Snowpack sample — Buffalo Mountain, Silverthorne, Colorado, USA (1/25/25, 10:11 AM MST)
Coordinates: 39.6222, -106.1139
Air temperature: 22 °F
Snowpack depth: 110 cm
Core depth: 30 cm
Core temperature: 42.8 °F
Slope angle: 12°, slope face: 102°
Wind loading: high
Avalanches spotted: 0
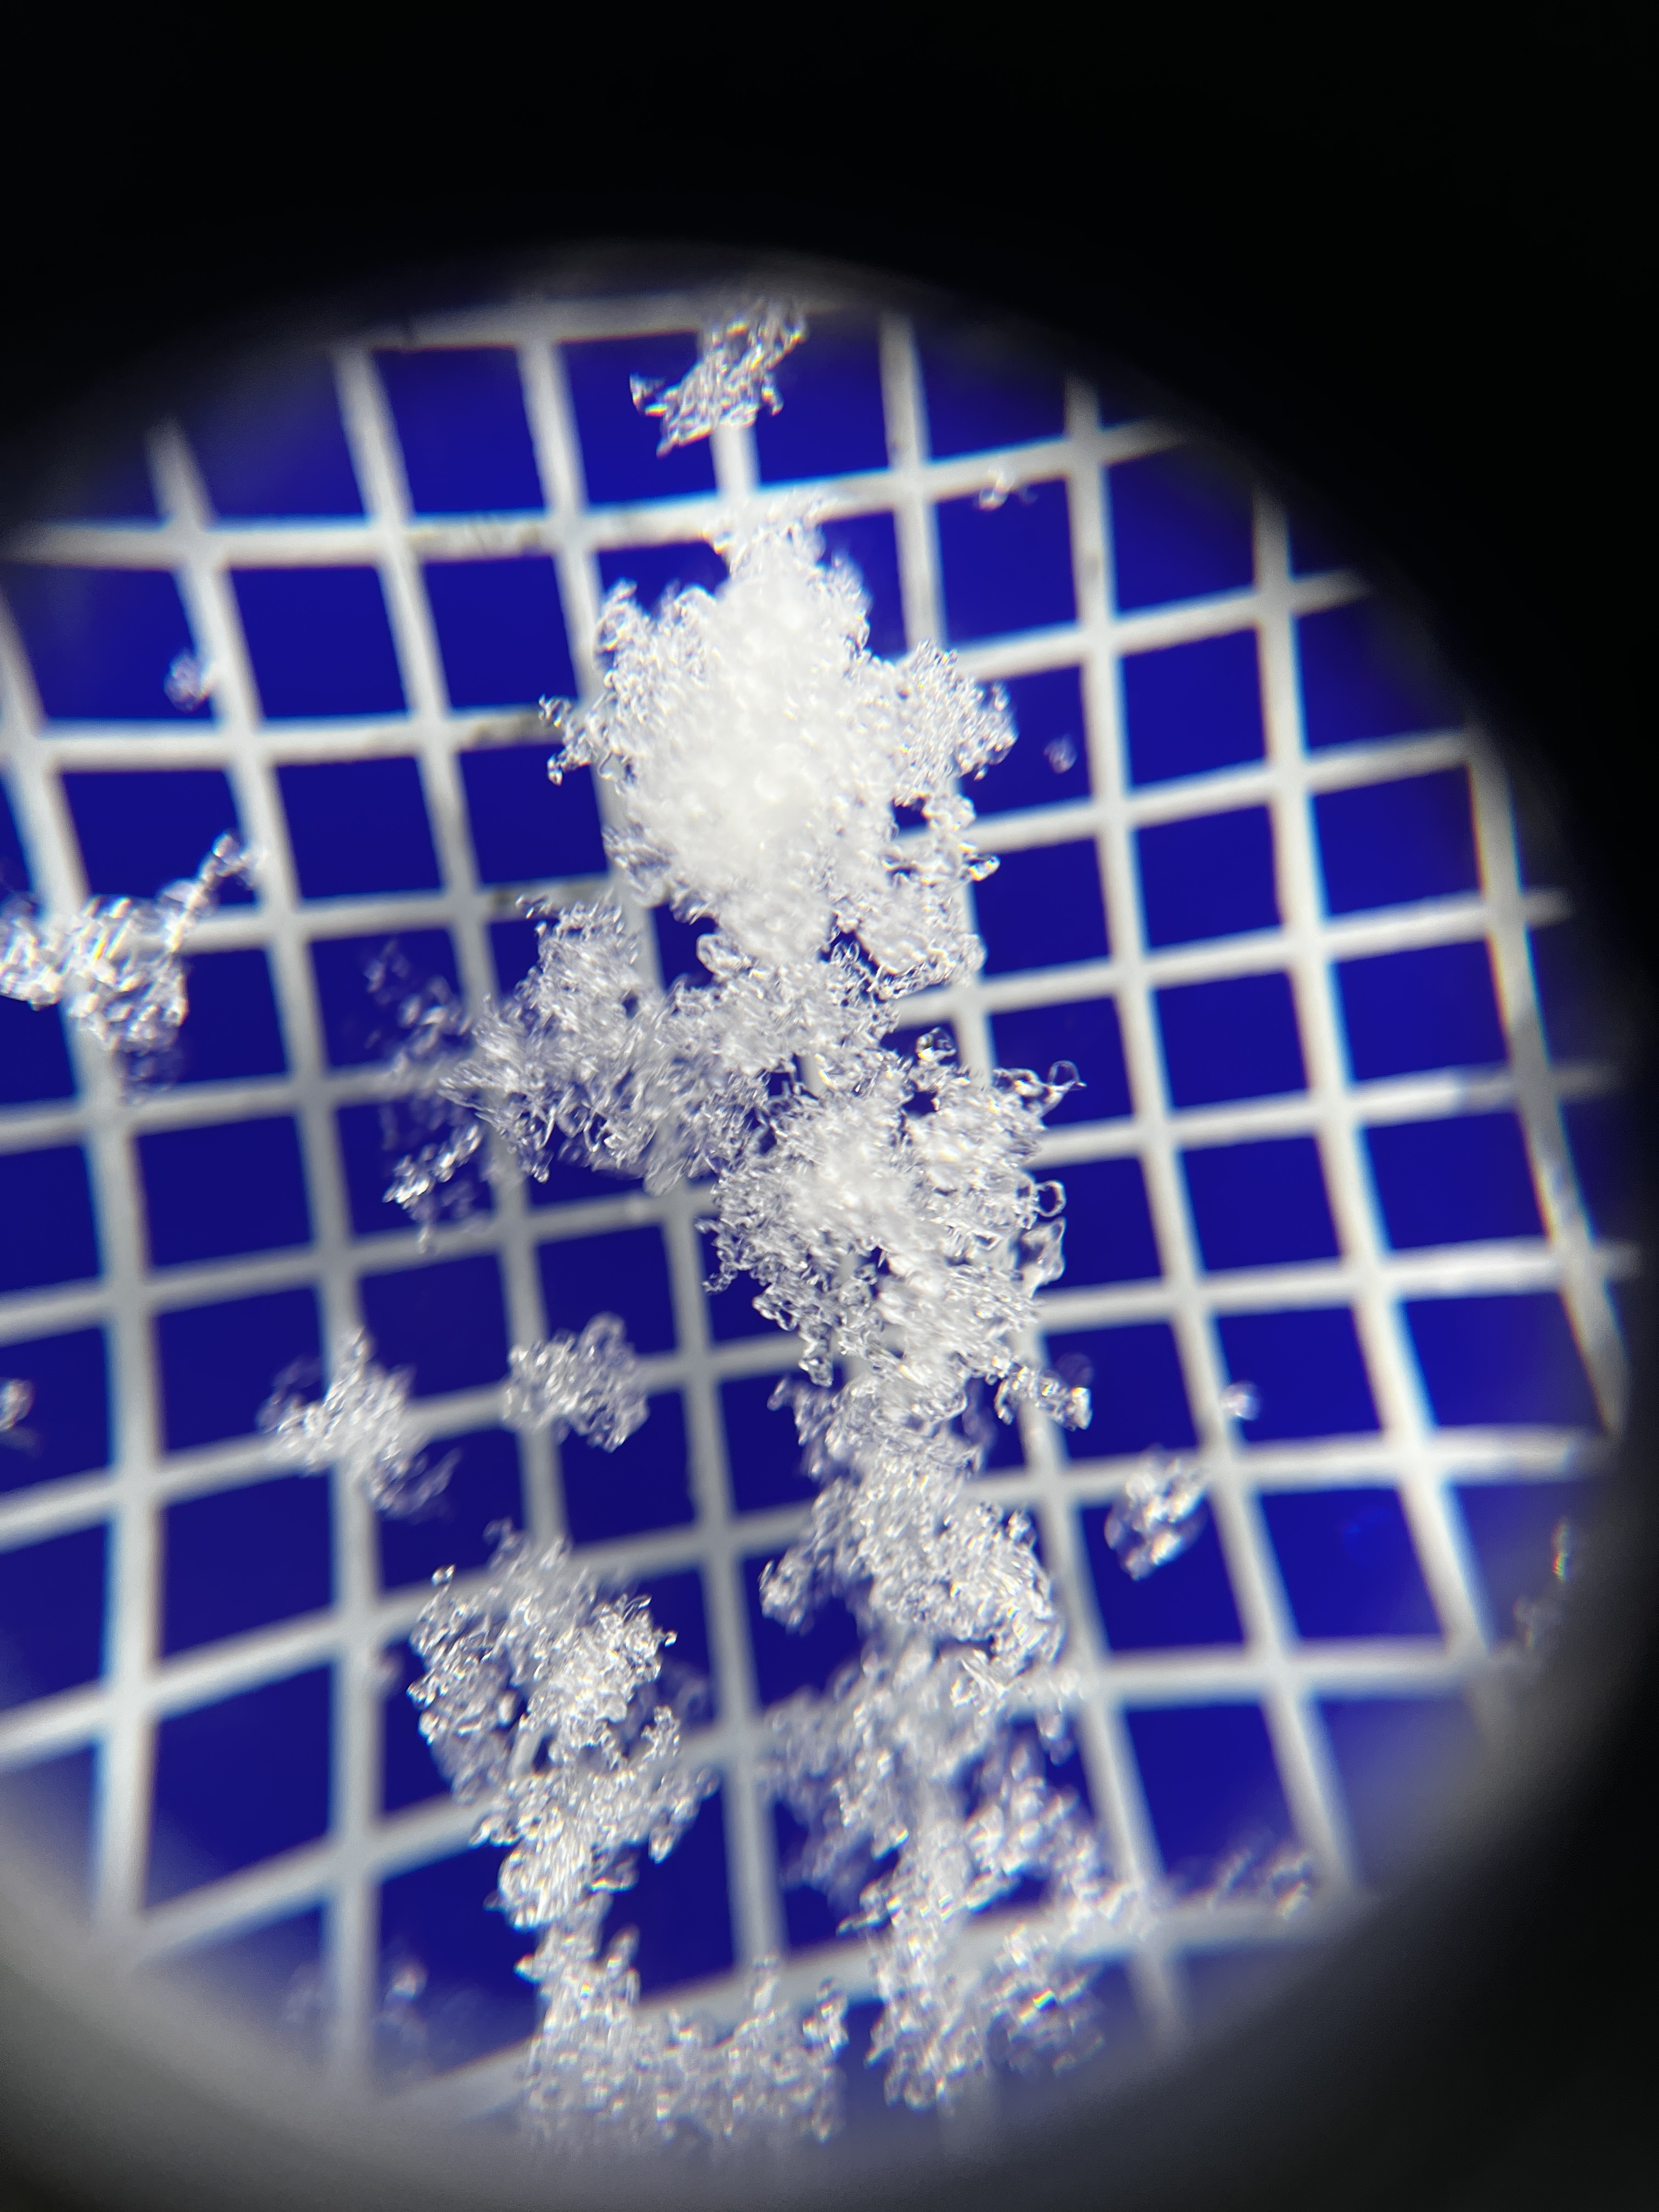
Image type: magnified_profile
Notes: No avalanches nearby, collected on the outskirts of a fire break 15 meters from the treeline, on way to Buffalo and Red Mountain